Question: UPDATED DESCRIPTION: Using Snap.svg - I'm trying to load an svg graphic, that contains several svg groups, the groups will be made up most of paths. I would like to select specific groups within the svg and then apply sequential path transform animations.
UPDATE #2: Per @Ian's suggestion I appended the other svg elements and they're appearing on screen but I still can't get them to animate. :)
So in this case I would like the 'forearm' to rotate, once its done rotating I want to animate the paths transforms as if the muscles were bulging (image below)

I've tried all the examples on snap.io and on SO but I can't get it to work. I'm racking my mind for a few hours and I still have yet to figure it out. Any help would be GREATLY appreciated. Disclaimer: I'm a bit of a JS n00b, so please be kind :)
Heres my html:
'''
...
<body>
<svg id="the_man"></svg>
</body>
...
'''
Here's my svg - body.svg (from AI)
'''
<?xml version="1.0" encoding="utf-8"?>
<!DOCTYPE svg PUBLIC "-//W3C//DTD SVG 1.1//EN" "http://www.w3.org/Graphics/SVG/1.1/DTD/svg11.dtd">
<svg version="1.1" id="body" xmlns="http://www.w3.org/2000/svg" xmlns:xlink="http://www.w3.org/1999/xlink" x="0px" y="0px"
width="400px" height="400px" viewBox="0 0 400 400" enable-background="new 0 0 400 400" xml:space="preserve">
<g id="arm">
<path id="bicep" d="M337.889,188c0,0-36.11-35.556-98.333-32.222c-62.222,3.333-84.444,43.889-84.444,43.889l1.667,49.445
c28.749,11.781,95.286,69.204,178.333,3.333L337.889,188z"/>
<path id="forearm" d="M174.333,250.938c0,0,19.659-36.111,17.816-98.333c-1.844-62.223-24.267-84.445-24.267-84.445l-27.338,1.667
c-6.514,28.749-38.263,95.286-1.843,178.334L174.333,250.938z"/>
</g>
</svg>
'''
Finally, heres my JS.
'''
(function($) {
'use strict';
// grab the empty svg element in the html
var s = Snap(800,600);
// animate rotate the forearm graphic
var anim1 = function() {
forearm.animate({
'transform': 'r45,320,120'
}, 1000, mina.linear, anim2);
};
// animate from the svg images current path coordinates top the ones below
var anim2 = function() {
bicep.animate({
d: 'M337.889,188c-12.064-11.708-28.073-93.482-89.777-92.889c-62.222,3.333-93,104.555-93,104.555l1.667,49.445 c29.608,30.553,96.669,99.406,178.333,3.333L337.889,188z'
}, 1000, mina.bounce, anim3);
};
// animate from the svg images current path coordinates top the ones below
var anim3 = function() {
forearm.animate({
d: 'M174.333,250.938c0,0,19.659-36.111,17.816-98.333c-25.316-59.032-31.731-75.007-24.267-84.445l-27.338,1.667 c-35.496,57.849-82.325,139.528-1.843,178.334L174.333,250.938z'
}, 1000, mina.bounce);
};
// load the svg and grab the #arm and its inner elemmnts
Snap.load('body.svg', function(f) {
var arm = f.select('#arm'),
forearm = f.select('#forearm'),
bicep = f.select('#bicep');
s.append(arm);
s.append(forearm);
s.append(bicep);
anim1();
});
})(jQuery);
'''
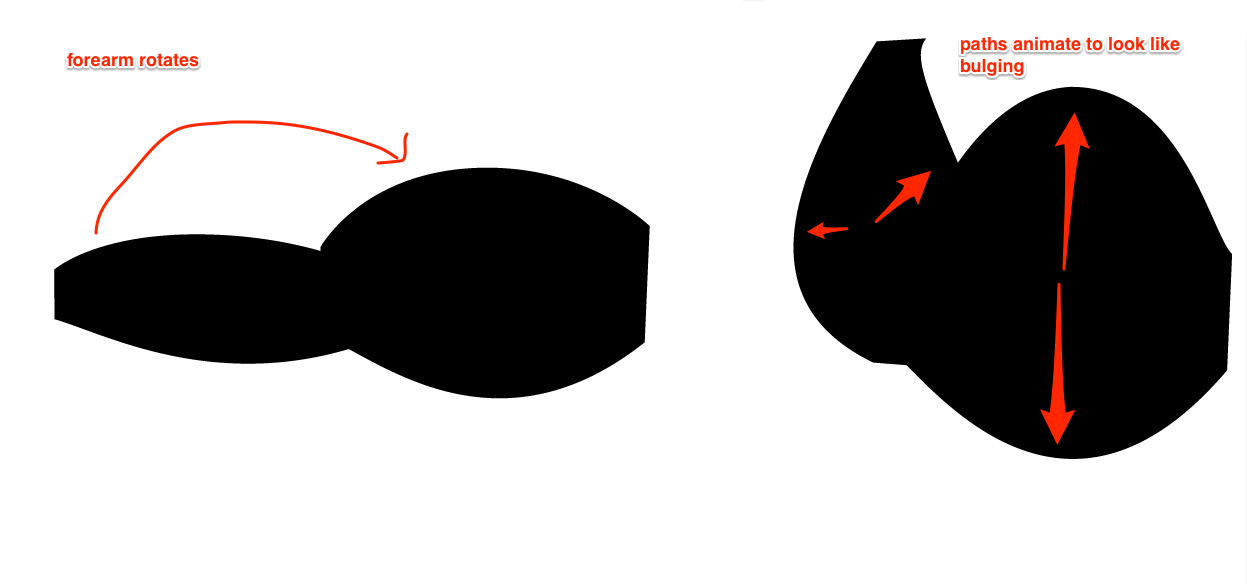
Answer: I think its worth trying to break it down into a smaller chunk on a jsfiddle first.
However, it initially looks like you are doing a Snap.load() which is asynchronous, and then calling an animation before its probably loaded. You haven't really said what specific problems you are having.
So rather than..
'''
Snap.load('body.svg', function(f) {
select stuff...
add stuff...
});
animateStuff();
'''
You probably want to do..
'''
Snap.load('body.svg', function(f) {
select stuff...
add stuff...
animateStuff();
});
'''
Otherwise when you call the animate function, the load won't have actually finished, so it wouldn't surprise me if you get some undefined type messages in your console log.